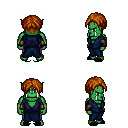
a pixel art fantasy rpg character, male body template, orc, green skin, blue robe, magenta pants, brunette parted hairstyle, leather bracers, black slippers, four views (front, back, left, right), 2x2 character sprite sheet, small pixel art, hard edges, no anti-aliasing